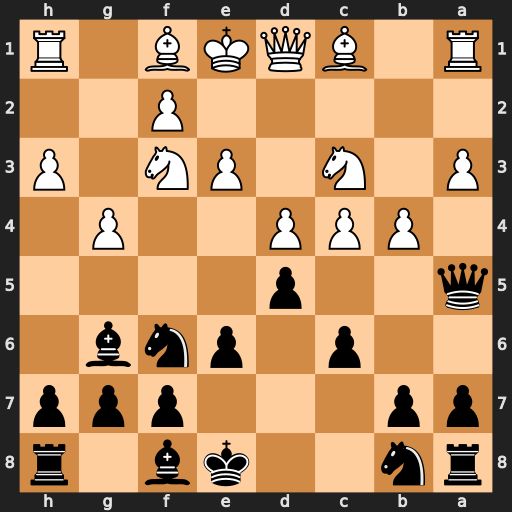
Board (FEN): rn2kb1r/pp3ppp/2p1pnb1/q2p4/1PPP2P1/P1N1PN1P/5P2/R1BQKB1R
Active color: b
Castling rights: KQkq
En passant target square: -
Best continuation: Bxb4 axb4 Qxa1